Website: apple
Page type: billing-address
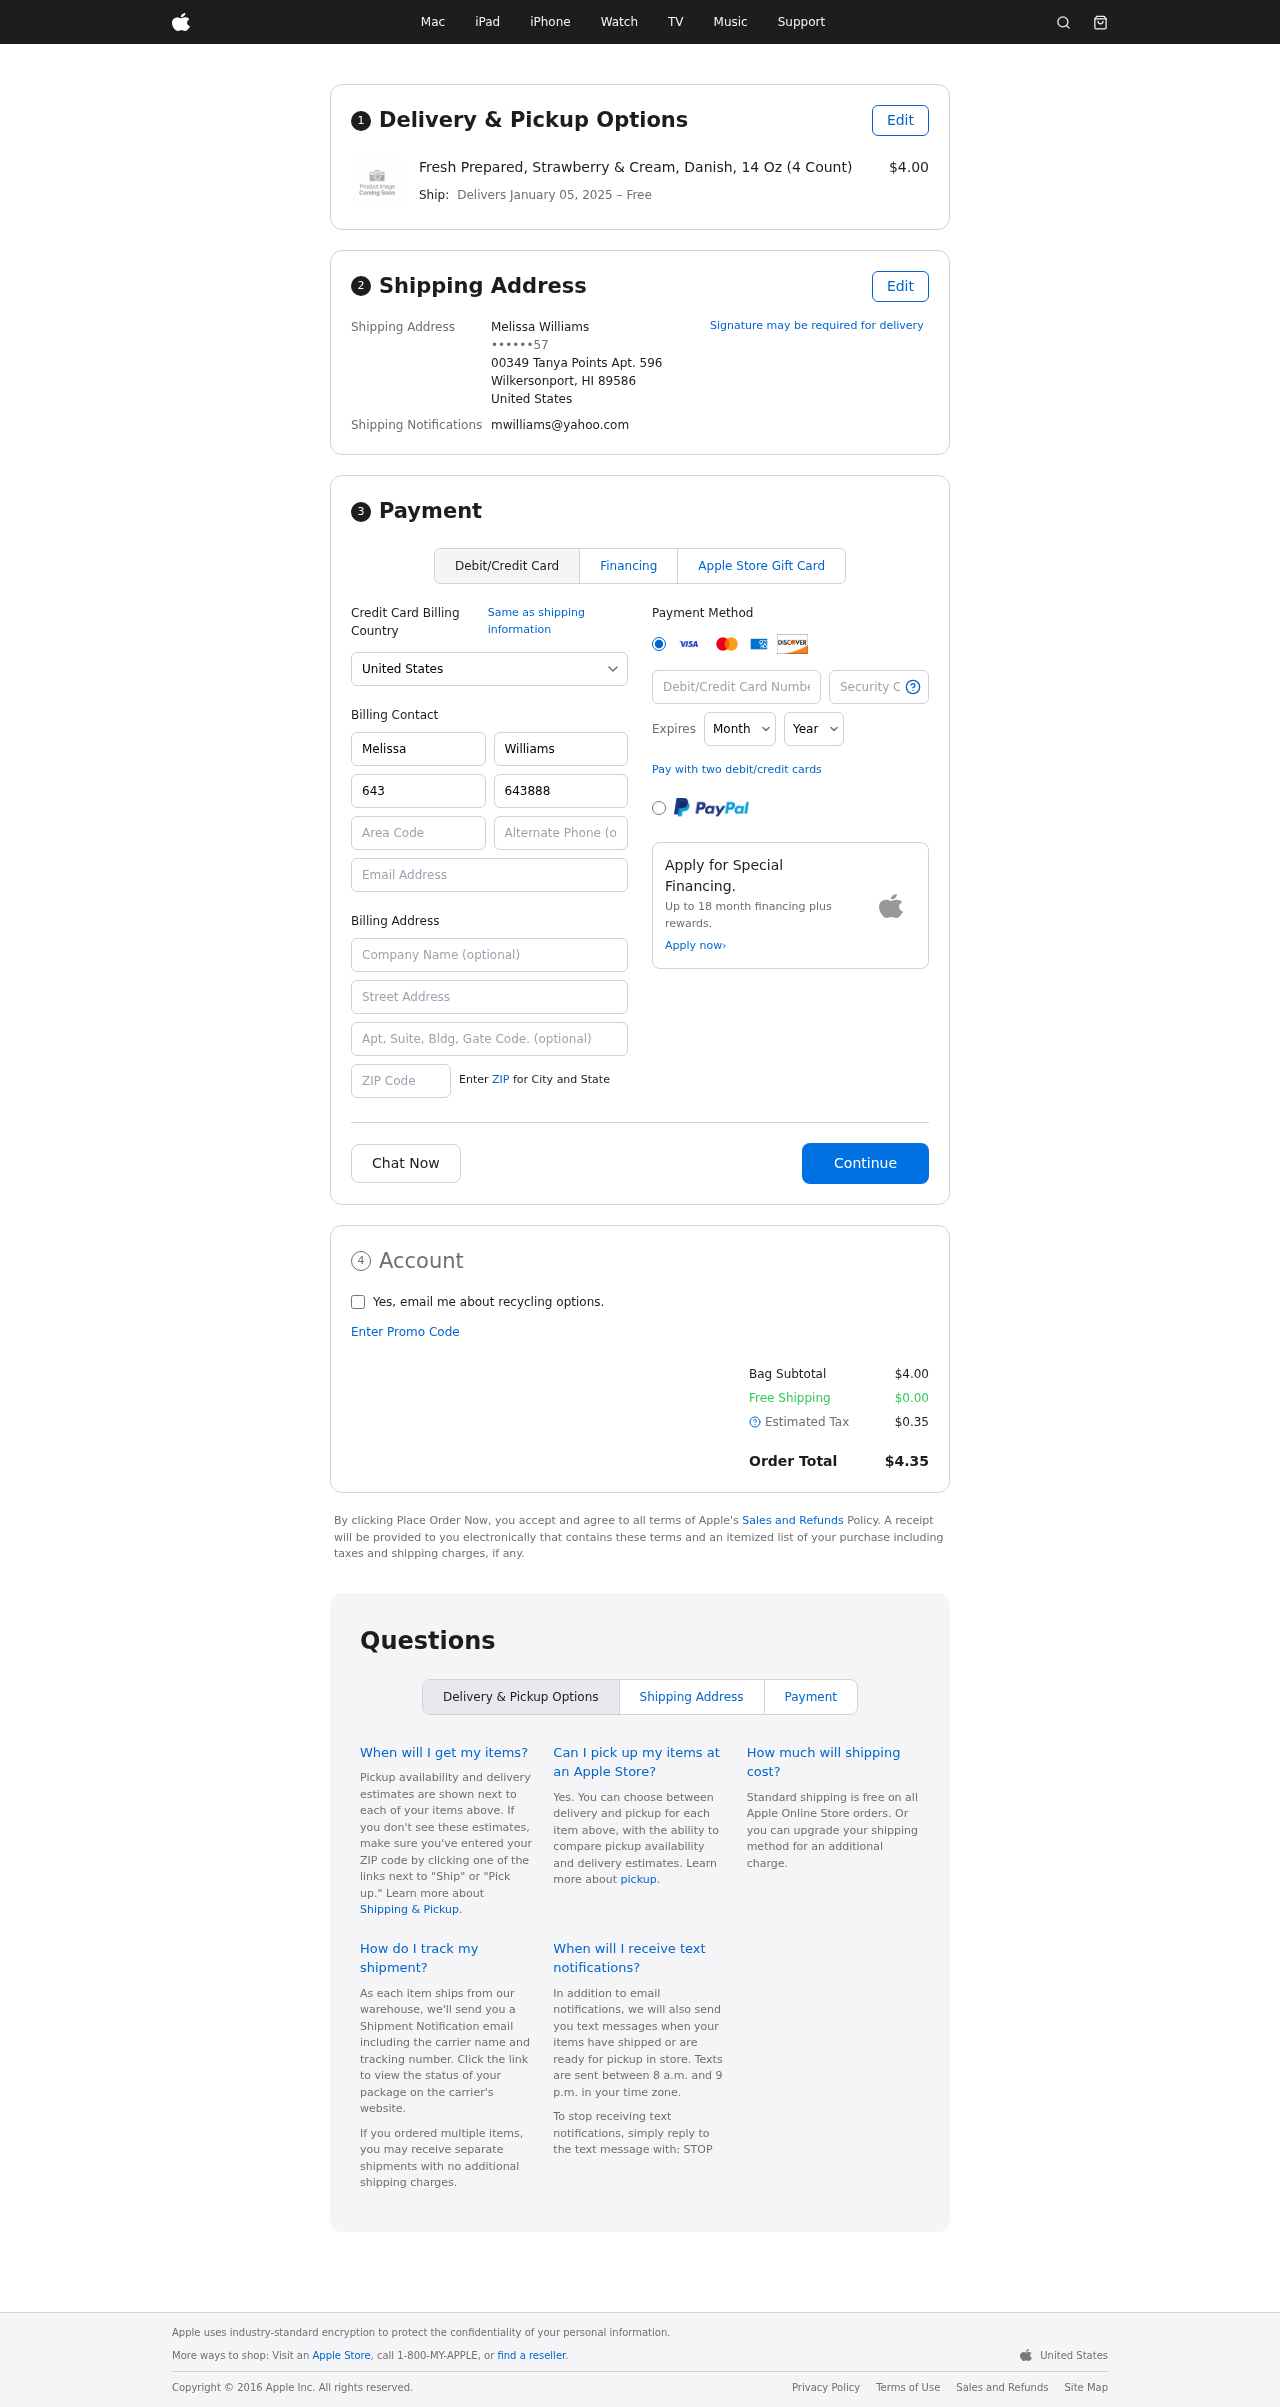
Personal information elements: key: PII_CARD_CVV
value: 2128
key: PII_CARD_EXPIRY_MONTH
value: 12
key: PII_CARD_EXPIRY_YEAR
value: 27
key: PII_CARD_NUMBER
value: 3709 2988 7582 940
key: PII_CITY_STATE_ZIP
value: Wilkersonport, HI 89586
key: PII_COUNTRY
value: United States
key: PII_EMAIL
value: mwilliams@yahoo.com
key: PII_FULLNAME
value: Melissa Williams
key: PII_STREET
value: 00349 Tanya Points Apt. 596
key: PII_PHONE_MASKED
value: ••••••57
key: PII_BILLING_FIRSTNAME
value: Melissa
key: PII_BILLING_LASTNAME
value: Williams
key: PII_BILLING_PHONE_AREA
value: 643
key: PII_BILLING_PHONE
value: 6438883957
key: PII_BILLING_PHONE_ALT_AREA
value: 884
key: PII_BILLING_PHONE_ALT
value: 8846867205
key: PII_BILLING_EMAIL
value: mwilliams@yahoo.com
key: PII_BILLING_STREET
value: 00349 Tanya Points Apt. 596
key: PII_BILLING_STREET2
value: Suite 316
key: PII_BILLING_POSTCODE
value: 89586
Product elements: key: PRODUCT1_NAME
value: Fresh Prepared, Strawberry & Cream, Danish, 14 Oz (4 Count)
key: PRODUCT1_PRICE
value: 4
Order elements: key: ORDER_DELIVERY_DATE
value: January 05, 2025
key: ORDER_SUBTOTAL
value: $4.00
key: ORDER_SHIPPING_COST
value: $0.00
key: ORDER_TAX
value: $0.35
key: ORDER_TOTAL
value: $4.35